Interaction volume radius: 10 \u00c5
Interaction volume height: 40 \u00c5
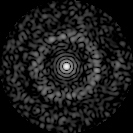
Disorder parameter: 0.8391